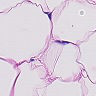
Metastatic tissue present: no